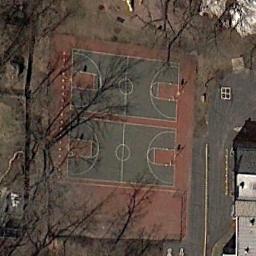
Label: basketball_court